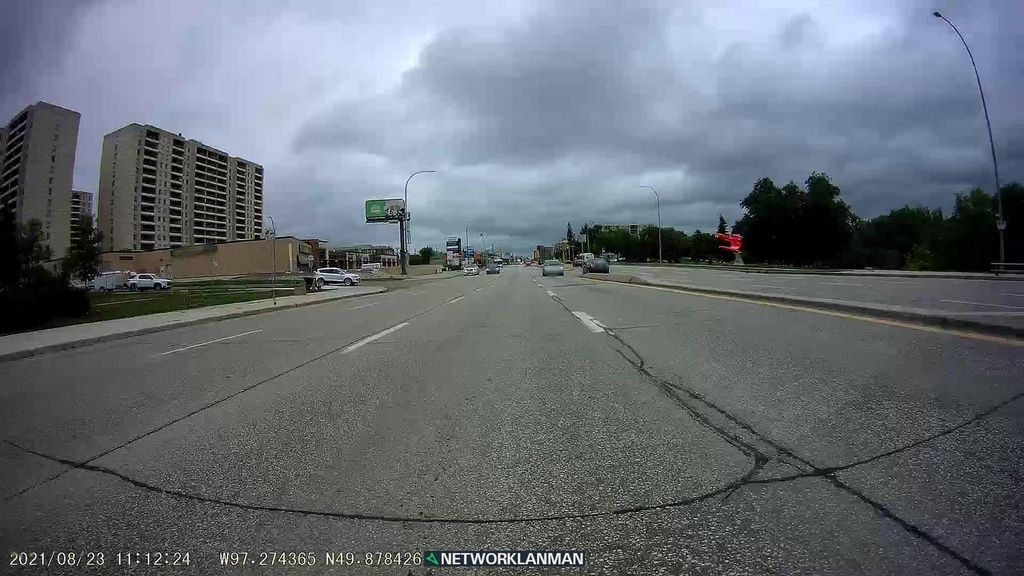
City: winnipeg